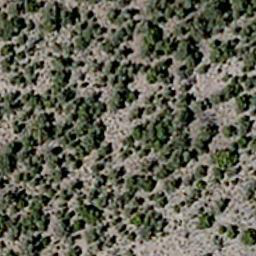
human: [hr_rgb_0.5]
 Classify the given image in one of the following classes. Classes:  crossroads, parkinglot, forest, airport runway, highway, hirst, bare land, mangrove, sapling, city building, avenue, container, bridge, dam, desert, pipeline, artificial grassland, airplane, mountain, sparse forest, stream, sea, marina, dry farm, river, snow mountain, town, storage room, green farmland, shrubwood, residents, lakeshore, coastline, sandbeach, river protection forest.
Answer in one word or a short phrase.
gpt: sparse forest